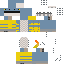
A female human skin with medium skin, wearing brown long hair dressed in a blue hoodie and blue pants, featuring a closed mouth.